Field crop: maize
Growth stage: 2
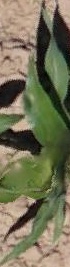
Species: maize